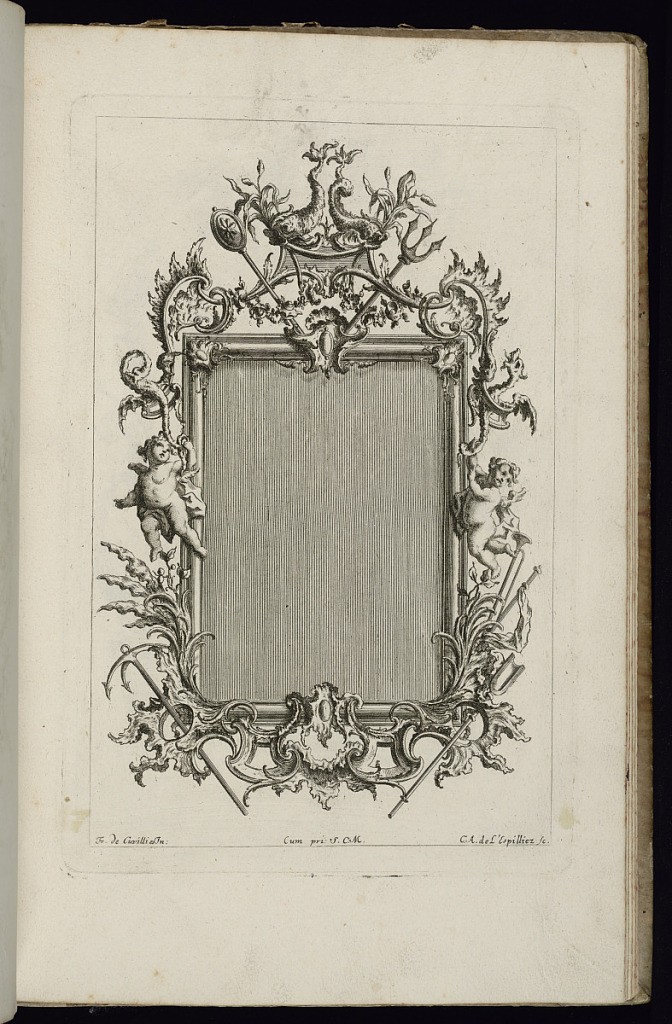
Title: Frame with Dolphins
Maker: François de Cuvilliés the Elder, Belgian, 1695 - 1768
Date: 1740–68
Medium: Etching and engraving on paper
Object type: Bound print
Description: Upright frame design for a mirror or painting, rectangular form, topped with two dolphins. Figures of putti hanging onto the tails of dragons at left and right. Trumpets and weapons below.